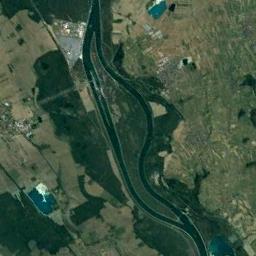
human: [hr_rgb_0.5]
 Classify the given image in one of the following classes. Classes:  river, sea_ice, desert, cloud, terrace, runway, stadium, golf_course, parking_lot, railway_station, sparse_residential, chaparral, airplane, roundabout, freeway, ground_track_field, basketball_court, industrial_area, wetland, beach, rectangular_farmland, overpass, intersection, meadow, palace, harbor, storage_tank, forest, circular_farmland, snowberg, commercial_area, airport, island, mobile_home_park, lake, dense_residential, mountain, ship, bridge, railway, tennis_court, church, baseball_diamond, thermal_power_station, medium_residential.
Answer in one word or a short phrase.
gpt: river